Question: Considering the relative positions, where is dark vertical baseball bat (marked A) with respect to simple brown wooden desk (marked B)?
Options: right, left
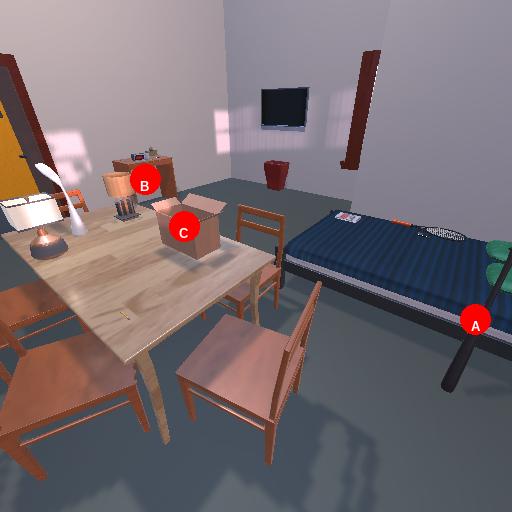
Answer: right